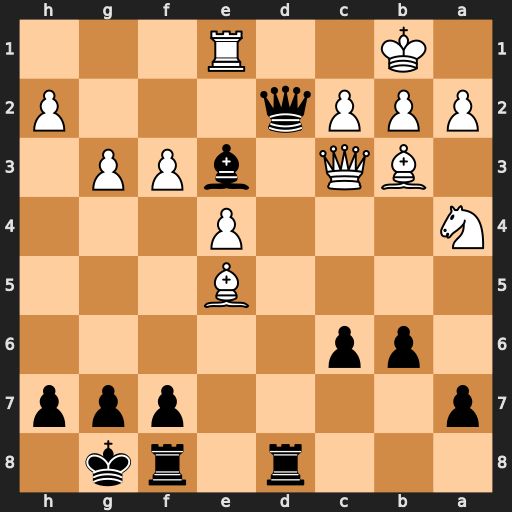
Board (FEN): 3r1rk1/p4ppp/1pp5/4B3/N3P3/1BQ1bPP1/PPPq3P/1K2R3
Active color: b
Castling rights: -
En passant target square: -
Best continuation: Qd1+ Rxd1 Rxd1#